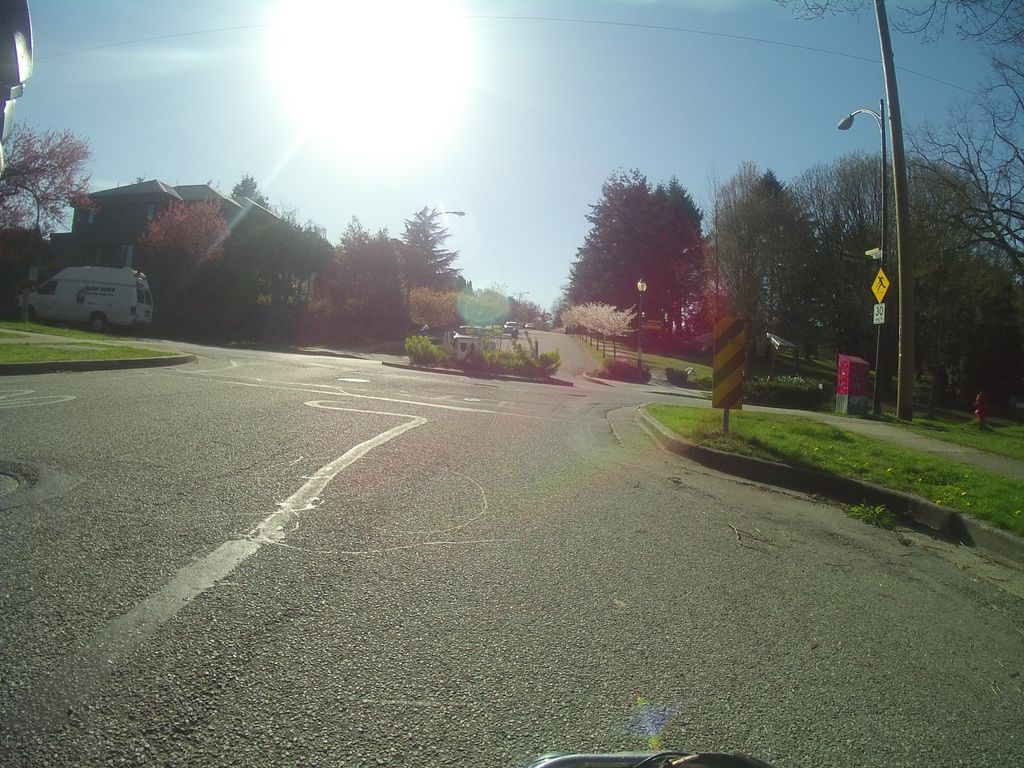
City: vancouver